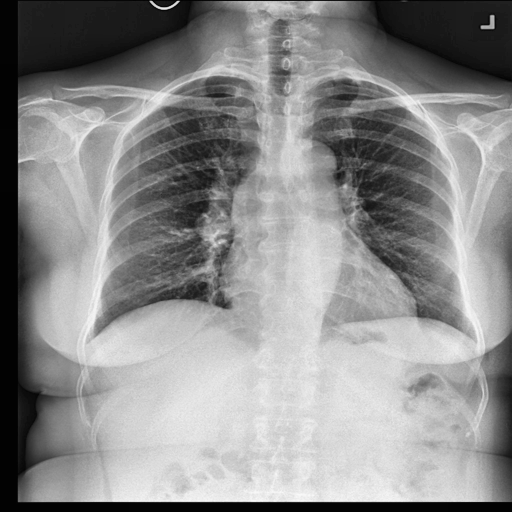
Finding: NORMAL